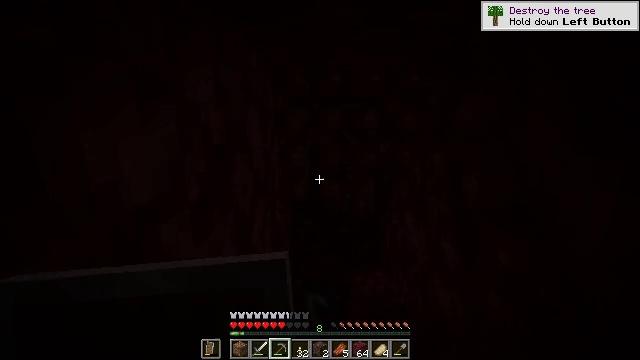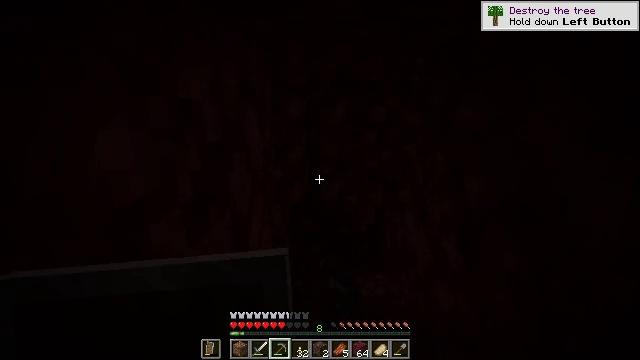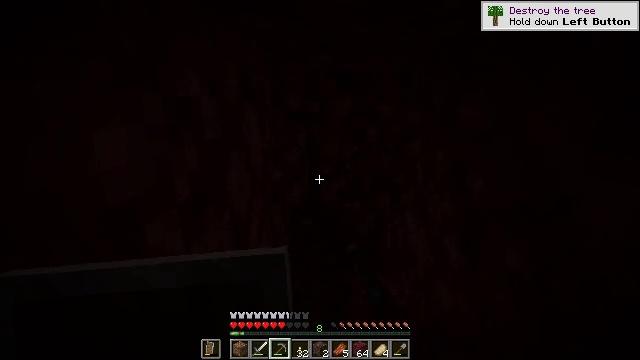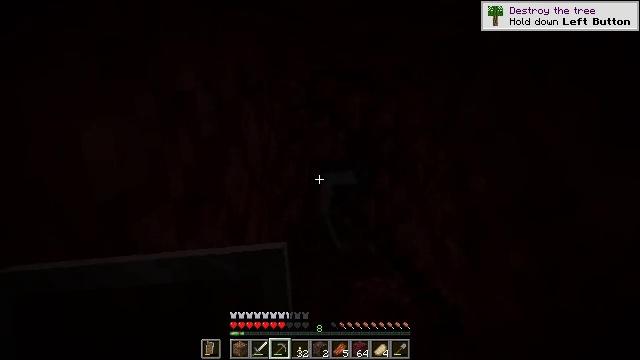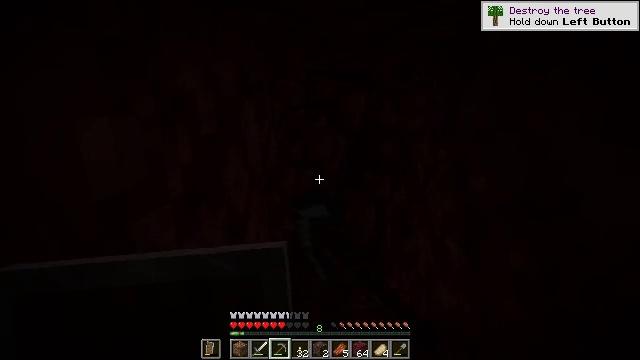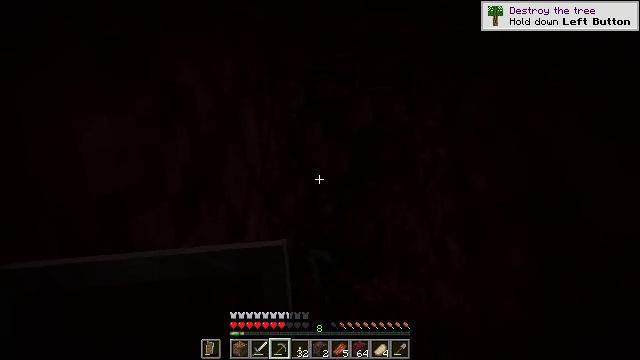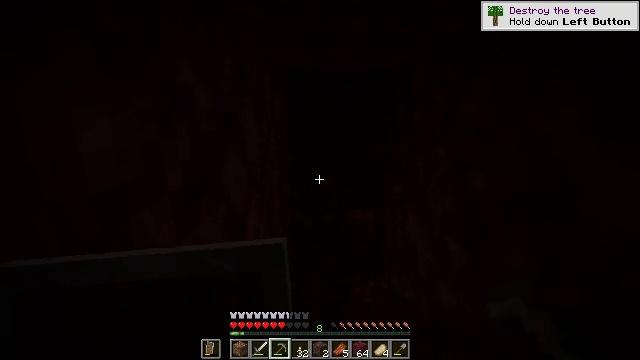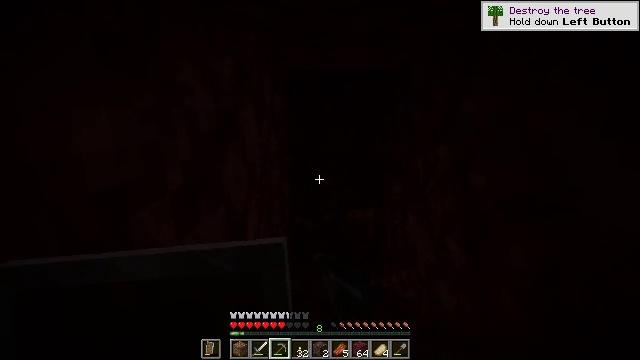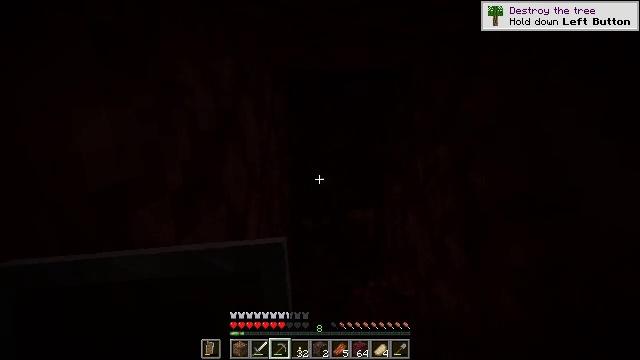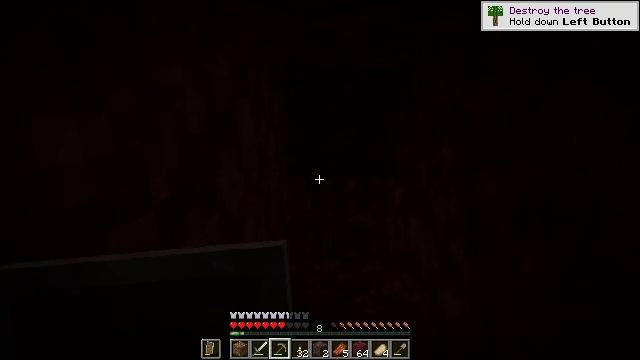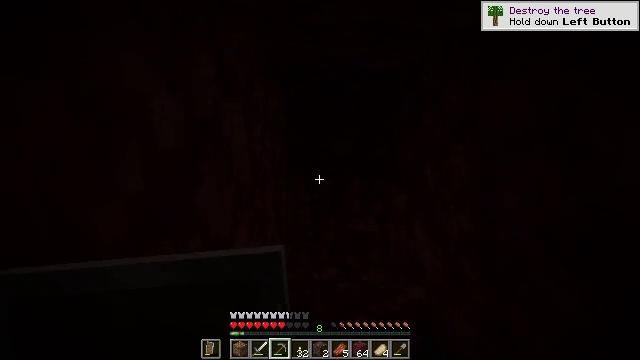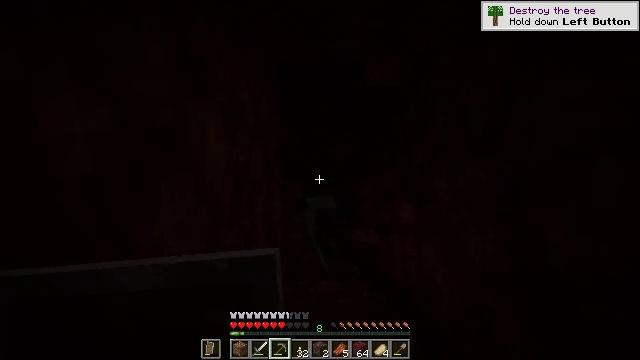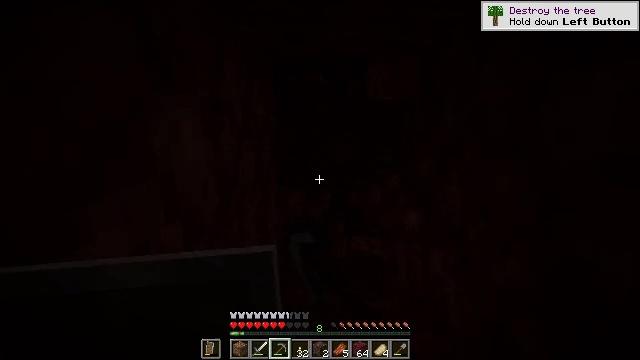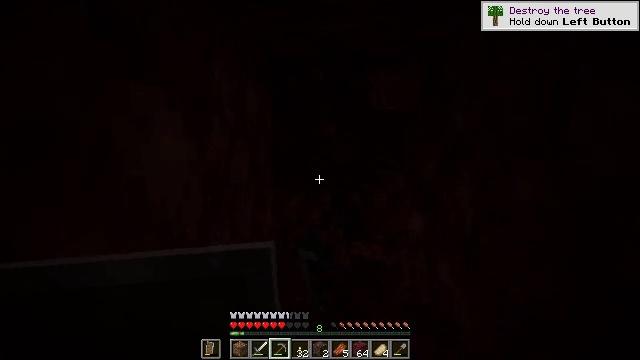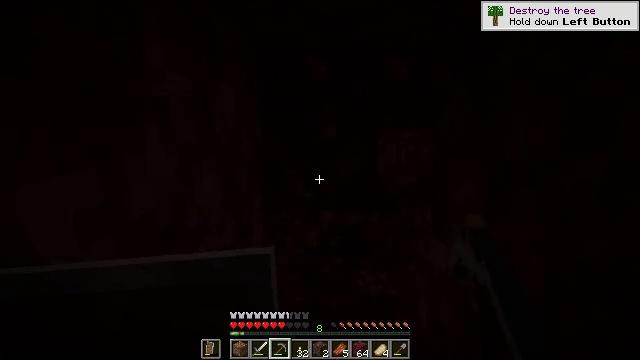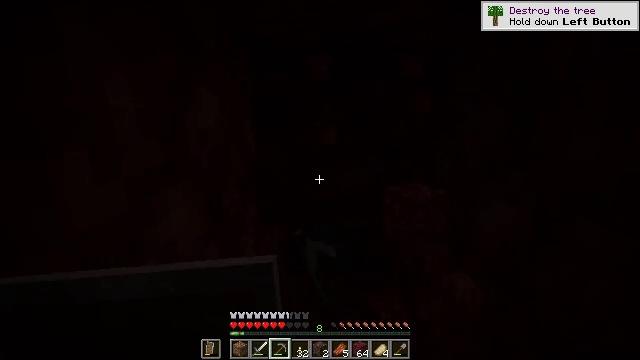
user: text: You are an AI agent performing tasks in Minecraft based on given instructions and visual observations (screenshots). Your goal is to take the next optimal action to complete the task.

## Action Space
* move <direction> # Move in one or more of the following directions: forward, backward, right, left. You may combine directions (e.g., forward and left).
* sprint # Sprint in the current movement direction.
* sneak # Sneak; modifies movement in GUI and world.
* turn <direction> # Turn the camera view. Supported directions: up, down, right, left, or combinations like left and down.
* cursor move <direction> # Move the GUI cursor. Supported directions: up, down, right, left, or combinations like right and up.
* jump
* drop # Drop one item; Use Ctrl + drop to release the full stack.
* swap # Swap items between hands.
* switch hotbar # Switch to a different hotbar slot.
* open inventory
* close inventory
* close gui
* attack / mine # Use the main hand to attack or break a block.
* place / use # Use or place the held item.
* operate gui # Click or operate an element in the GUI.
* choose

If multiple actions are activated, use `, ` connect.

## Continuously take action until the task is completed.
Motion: motion action
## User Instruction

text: Attack the netherrack to gather it.
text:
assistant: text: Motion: attack / mine
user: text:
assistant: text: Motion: attack / mine
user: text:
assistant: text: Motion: attack / mine
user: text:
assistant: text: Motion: attack / mine
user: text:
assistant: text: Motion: attack / mine
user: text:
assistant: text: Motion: attack / mine
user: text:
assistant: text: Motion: attack / mine
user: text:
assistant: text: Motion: attack / mine
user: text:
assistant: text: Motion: move forward, attack / mine
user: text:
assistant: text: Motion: move forward, attack / mine
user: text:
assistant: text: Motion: move forward, attack / mine
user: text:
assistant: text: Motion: move forward, attack / mine
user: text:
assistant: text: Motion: move forward, attack / mine
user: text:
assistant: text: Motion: move forward, attack / mine
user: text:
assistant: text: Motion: move forward, attack / mine
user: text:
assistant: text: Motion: attack / mine
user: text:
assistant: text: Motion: attack / mine
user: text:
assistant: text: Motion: attack / mine
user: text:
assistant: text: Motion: attack / mine
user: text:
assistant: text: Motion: attack / mine
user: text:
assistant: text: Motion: attack / mine
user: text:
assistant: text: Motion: attack / mine
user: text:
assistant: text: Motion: attack / mine
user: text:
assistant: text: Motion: attack / mine
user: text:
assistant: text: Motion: attack / mine
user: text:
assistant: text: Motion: attack / mine
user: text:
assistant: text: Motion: attack / mine
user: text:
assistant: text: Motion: attack / mine
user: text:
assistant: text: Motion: attack / mine
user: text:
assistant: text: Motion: attack / mine